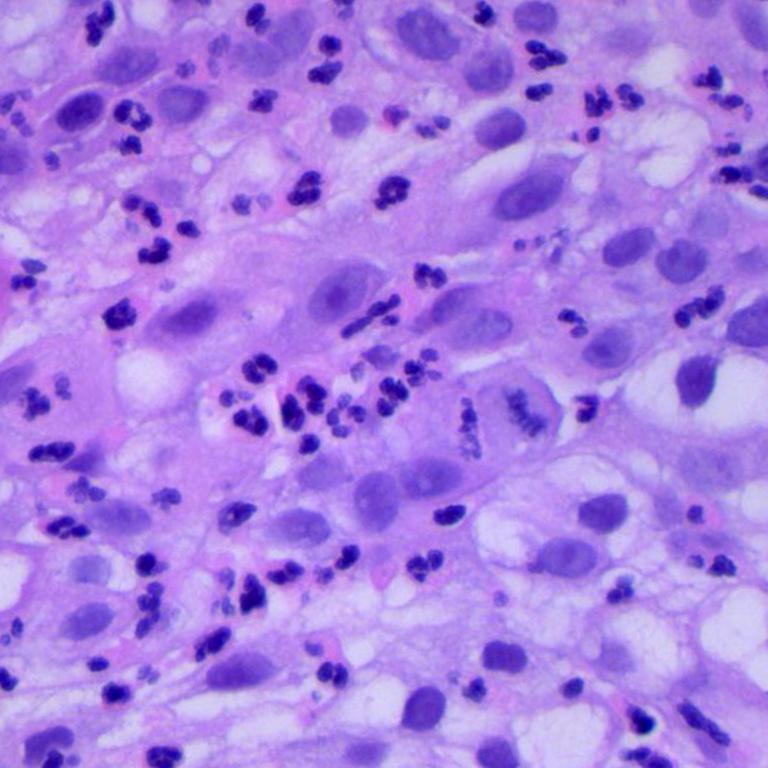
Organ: lung
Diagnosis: squamous carcinomas